Field crop: tomato
Growth stage: 1
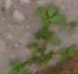
Species: portulaca